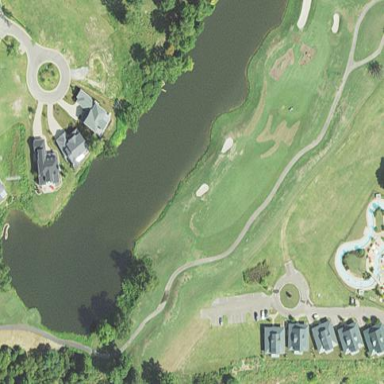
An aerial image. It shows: Area with grass used as rough in golf course.